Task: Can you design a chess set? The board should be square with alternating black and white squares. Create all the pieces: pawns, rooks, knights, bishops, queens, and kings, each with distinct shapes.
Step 4986:
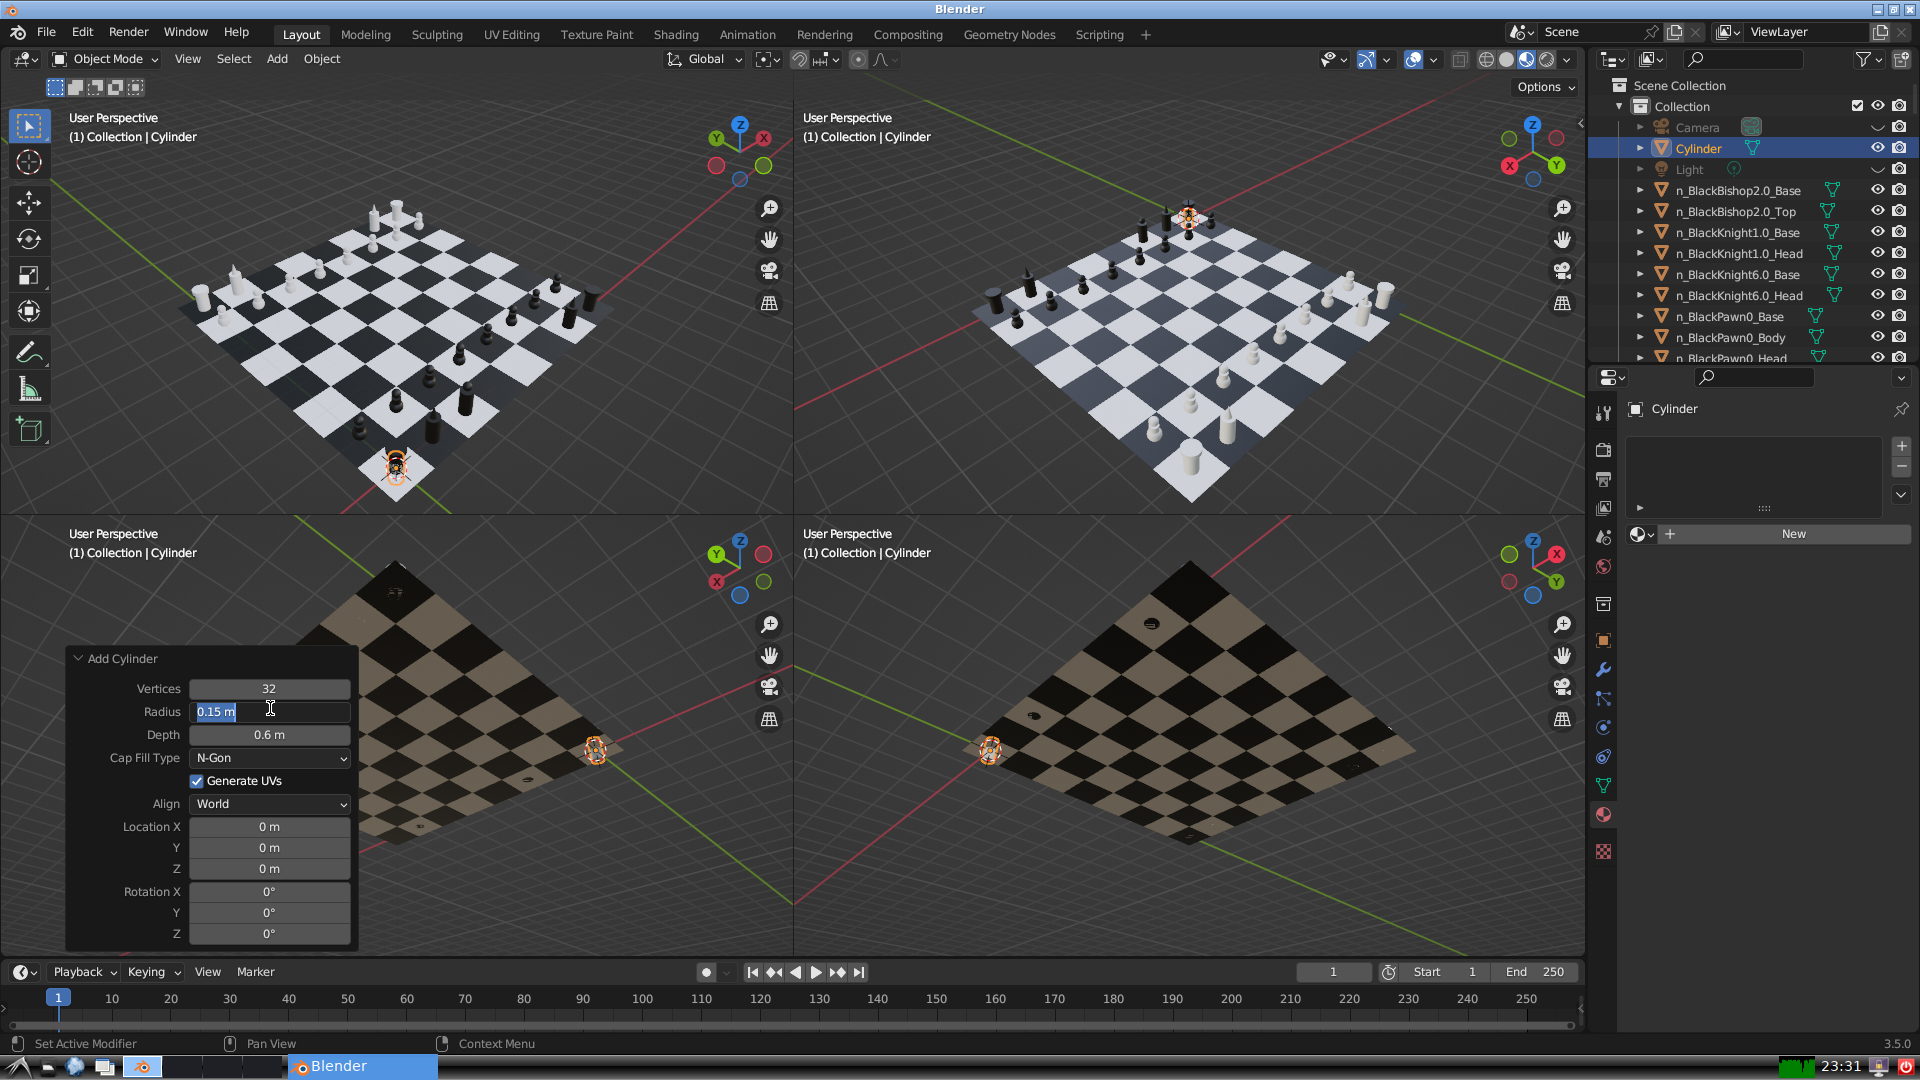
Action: input_text: 0.15